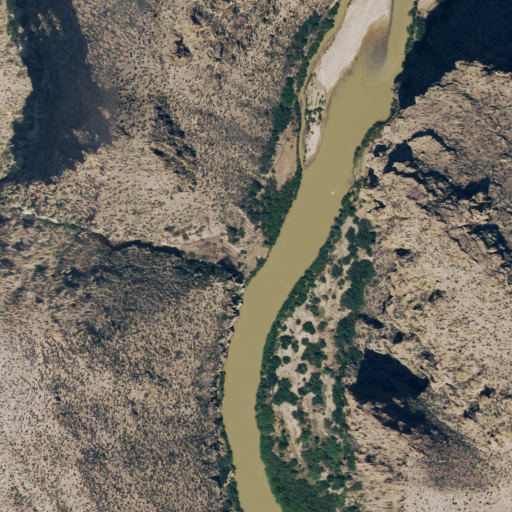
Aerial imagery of valley in Texas named Cow Canyon containing shrub and unknown